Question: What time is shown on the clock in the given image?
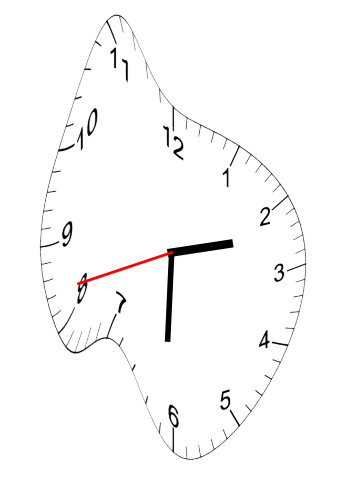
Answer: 02:30:42